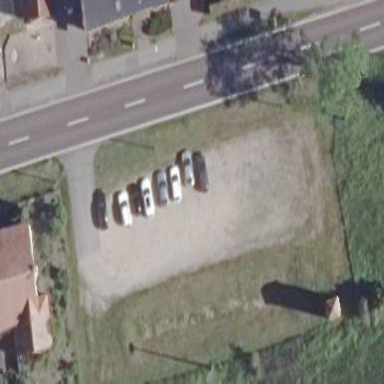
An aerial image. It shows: Parking area with surface.